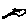
Label: bird